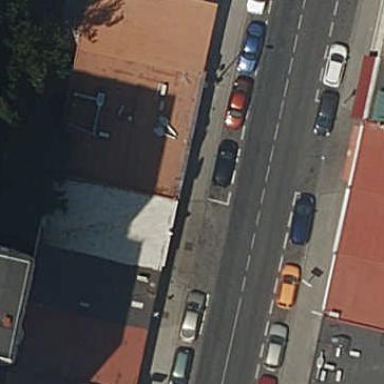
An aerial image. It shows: Retail building.